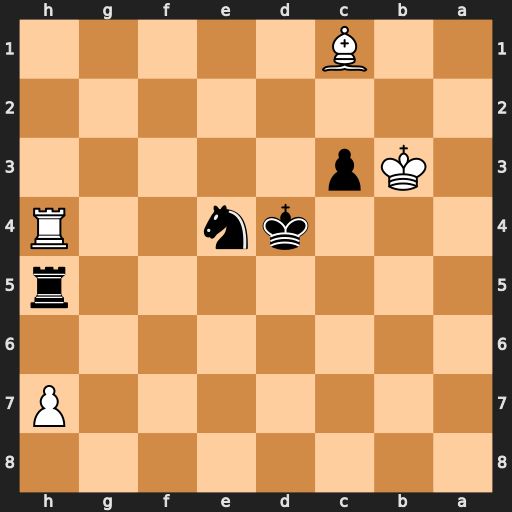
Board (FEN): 8/7P/8/7r/3kn2R/1Kp5/8/2B5
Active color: b
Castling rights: -
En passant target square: -
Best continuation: Rxh4 h8=Q+ Rxh8